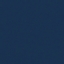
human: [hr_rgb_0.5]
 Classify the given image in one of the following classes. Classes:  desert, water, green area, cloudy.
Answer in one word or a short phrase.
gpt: water